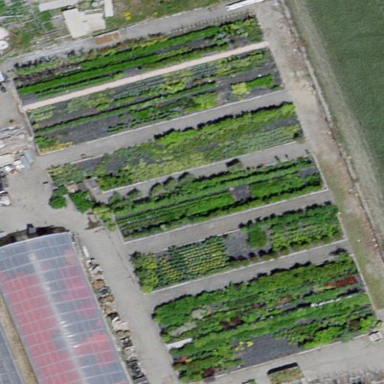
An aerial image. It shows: Plant nursery area.